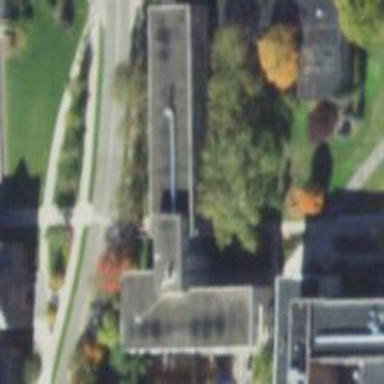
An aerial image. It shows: View of university building.